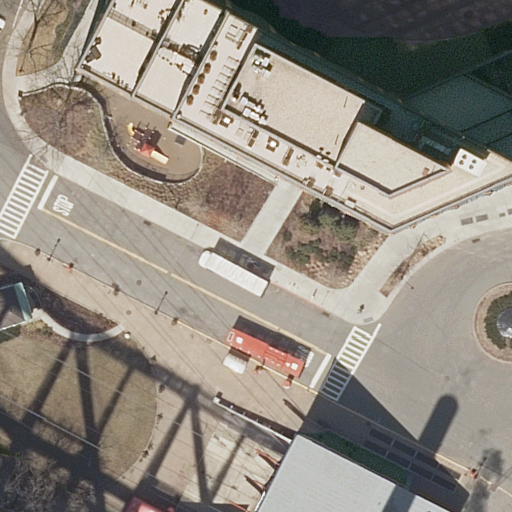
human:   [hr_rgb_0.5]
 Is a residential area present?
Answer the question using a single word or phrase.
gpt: yes

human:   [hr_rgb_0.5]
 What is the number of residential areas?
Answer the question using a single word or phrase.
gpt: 1

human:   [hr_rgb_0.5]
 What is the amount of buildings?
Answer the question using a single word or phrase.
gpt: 3

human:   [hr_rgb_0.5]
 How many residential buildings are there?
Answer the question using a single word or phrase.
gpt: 3

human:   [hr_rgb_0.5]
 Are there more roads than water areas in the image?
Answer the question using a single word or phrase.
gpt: yes

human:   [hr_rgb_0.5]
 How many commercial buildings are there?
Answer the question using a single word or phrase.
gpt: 0

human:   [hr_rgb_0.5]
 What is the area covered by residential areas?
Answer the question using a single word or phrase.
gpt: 10623m2

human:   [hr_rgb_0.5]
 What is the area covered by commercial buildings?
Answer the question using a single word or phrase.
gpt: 0m2

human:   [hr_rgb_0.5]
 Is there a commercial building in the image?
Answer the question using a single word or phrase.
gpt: no

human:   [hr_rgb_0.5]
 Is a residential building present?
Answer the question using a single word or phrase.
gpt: yes

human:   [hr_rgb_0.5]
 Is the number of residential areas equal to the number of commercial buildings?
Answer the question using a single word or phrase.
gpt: no

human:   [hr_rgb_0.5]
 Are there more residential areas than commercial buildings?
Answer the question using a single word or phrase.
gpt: yes

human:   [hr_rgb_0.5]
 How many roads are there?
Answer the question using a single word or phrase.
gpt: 3

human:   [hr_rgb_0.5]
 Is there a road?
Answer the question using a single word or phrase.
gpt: yes

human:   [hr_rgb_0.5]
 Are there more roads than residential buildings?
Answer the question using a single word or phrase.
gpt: no

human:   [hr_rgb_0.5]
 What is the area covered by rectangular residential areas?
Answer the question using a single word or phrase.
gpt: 10623m2

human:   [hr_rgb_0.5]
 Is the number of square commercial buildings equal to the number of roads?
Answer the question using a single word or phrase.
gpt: no

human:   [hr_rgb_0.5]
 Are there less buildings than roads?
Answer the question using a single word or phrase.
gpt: no

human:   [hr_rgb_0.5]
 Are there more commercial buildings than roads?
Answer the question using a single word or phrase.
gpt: no

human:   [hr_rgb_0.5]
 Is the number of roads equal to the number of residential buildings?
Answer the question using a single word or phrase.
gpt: yes

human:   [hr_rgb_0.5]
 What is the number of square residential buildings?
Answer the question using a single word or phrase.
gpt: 0

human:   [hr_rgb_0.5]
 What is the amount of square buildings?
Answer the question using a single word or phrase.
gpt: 0

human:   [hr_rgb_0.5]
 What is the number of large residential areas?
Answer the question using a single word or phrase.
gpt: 1

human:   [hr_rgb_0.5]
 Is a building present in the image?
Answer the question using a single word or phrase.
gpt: yes

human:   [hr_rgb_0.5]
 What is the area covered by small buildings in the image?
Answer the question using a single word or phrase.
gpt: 22m2

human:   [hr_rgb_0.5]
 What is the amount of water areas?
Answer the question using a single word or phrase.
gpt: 0

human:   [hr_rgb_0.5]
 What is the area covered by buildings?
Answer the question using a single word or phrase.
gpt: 578m2

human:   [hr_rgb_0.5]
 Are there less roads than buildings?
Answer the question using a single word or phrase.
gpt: no

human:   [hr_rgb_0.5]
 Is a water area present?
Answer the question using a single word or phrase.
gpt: no

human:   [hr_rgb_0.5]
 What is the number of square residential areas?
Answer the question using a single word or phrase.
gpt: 0

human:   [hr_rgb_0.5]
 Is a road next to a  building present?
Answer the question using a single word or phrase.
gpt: yes

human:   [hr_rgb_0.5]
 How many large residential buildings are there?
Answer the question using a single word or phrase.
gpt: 0

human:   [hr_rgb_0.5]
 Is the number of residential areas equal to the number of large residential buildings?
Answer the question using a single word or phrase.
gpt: no

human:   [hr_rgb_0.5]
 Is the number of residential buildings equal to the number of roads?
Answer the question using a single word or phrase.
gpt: yes

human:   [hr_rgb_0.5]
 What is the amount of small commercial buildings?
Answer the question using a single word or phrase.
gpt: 0

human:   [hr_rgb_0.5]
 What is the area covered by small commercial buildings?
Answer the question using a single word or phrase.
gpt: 0m2

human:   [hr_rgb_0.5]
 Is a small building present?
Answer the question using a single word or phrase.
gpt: yes

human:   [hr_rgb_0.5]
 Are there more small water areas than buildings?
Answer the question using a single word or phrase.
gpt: no

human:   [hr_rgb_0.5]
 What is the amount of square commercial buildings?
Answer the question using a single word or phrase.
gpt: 0

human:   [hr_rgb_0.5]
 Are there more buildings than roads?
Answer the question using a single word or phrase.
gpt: no

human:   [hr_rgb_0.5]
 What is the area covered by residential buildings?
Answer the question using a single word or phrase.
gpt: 578m2

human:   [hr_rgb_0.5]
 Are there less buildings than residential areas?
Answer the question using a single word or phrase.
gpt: no

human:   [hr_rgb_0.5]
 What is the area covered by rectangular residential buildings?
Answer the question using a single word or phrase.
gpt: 578m2

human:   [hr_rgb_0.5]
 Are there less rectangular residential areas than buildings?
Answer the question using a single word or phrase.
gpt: yes

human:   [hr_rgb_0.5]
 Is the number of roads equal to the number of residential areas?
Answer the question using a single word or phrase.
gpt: no

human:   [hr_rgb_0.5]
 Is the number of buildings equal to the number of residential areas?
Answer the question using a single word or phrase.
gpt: no

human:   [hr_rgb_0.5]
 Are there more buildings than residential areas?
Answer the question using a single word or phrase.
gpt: yes

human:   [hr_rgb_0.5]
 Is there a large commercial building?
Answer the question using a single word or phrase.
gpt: no

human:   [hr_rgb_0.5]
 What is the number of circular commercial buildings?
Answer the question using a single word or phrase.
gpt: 0

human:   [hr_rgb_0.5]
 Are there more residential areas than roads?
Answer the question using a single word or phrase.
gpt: no

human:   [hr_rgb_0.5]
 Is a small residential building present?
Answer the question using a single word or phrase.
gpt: yes

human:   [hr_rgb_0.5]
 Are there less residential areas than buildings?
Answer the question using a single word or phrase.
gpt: yes

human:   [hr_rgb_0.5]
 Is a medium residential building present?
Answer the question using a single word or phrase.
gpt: yes

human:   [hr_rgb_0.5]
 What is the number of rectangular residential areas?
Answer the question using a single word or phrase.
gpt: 1

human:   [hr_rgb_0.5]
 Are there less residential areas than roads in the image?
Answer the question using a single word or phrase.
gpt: yes

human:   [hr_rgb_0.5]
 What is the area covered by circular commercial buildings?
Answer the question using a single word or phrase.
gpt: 0m2

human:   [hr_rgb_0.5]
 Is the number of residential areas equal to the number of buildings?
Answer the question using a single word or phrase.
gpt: no

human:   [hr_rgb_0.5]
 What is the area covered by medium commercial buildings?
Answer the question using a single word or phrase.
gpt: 0m2

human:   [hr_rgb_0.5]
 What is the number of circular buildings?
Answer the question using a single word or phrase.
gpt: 0

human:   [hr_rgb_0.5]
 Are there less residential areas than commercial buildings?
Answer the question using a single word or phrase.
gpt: no

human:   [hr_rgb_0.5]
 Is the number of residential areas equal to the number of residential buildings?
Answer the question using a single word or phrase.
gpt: no

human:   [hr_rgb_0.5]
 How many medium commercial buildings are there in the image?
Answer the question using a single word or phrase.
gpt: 0

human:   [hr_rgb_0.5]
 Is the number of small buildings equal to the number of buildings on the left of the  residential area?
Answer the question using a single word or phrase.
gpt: no

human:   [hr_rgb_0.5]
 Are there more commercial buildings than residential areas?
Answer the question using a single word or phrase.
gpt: no